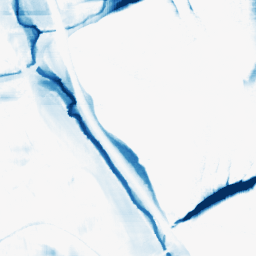
Category: morphological
Decomposition family: morphological_rect
Decomposition parameters: operation: closing
width: 50
height: 20
Upsampling method: lanczos
Upsampling parameters: scale: 2
Upsampling scale: 2